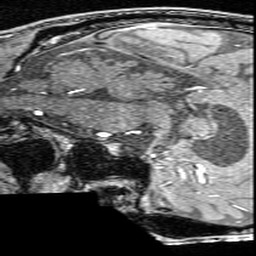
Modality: angio
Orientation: sagittal
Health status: ill
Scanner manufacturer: siemens
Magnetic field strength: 3 T
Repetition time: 0.022 s
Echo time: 0.00395 s